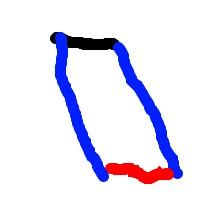
Shape: parallelogram